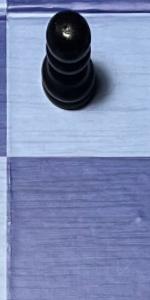
Label: Empty